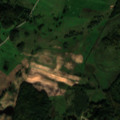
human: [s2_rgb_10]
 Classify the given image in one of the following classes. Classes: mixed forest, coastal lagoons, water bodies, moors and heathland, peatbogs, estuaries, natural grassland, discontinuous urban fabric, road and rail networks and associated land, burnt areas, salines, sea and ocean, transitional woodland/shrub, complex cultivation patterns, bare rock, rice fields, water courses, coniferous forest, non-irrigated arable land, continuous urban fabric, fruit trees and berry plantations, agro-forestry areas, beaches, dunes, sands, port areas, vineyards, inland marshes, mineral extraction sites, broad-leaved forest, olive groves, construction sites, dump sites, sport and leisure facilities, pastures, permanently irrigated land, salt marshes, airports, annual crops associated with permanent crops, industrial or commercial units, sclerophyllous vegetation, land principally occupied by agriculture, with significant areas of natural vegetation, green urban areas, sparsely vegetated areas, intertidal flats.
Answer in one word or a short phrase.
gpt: non-irrigated arable land, land principally occupied by agriculture, with significant areas of natural vegetation, broad-leaved forest